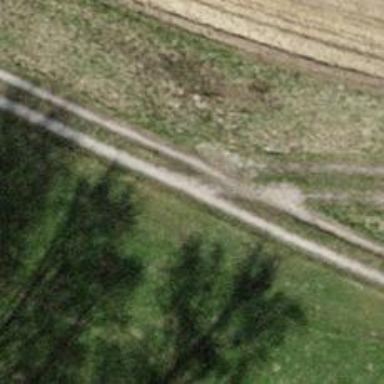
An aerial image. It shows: Track with grade 3 surface.